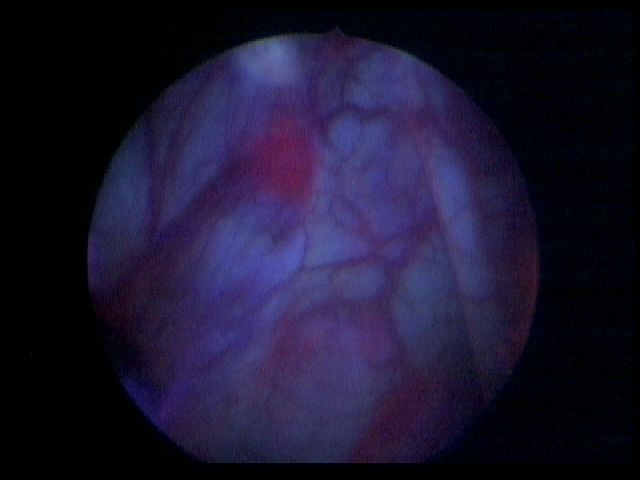
Modality: BLC
Class: Non-malignant
Subclass: BenignNOS
Lesion: L2
Morphology: Non-papillary
Bladder cancer association: No